Question: I am having a problem with this project of mine implemented using JavaCV. I want to find at least, the top-most, bottom-most, left-most and right-most points in a binary image:

Points I mean here are (x,y) coordinates. I have tried implementing HoughLines (it only detects lines but not the curves) and cvFindContours but I just can't extract the coordinates properly. I'm still a novice, if only I know what is the value of the white lines as well as the background, then maybe I could just loop around the image.
Is there an easier way out? Thank you very much for any help.
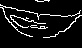
Answer: You can use a loop here to find the most left, right, top and bottom points. However, you need to think on how to make a smart loop. You could just loop through all pixels, but you could also use a smarter approach. For instance, the left most point is probably somewhere on the left. So if you use a scanline which goes from left to right you might be more likely to find this pixel than if you would just scan top->bottom. This being said, it is quite easy to get the values from an image.
Let's say we have an image 'binaryImg' with channels. In case of a gray scale image should be 1, but in case of a color image should be 3. Let's say we have the indices '0 <= y < height', '0 <= x < width' and '0 <= k < n'. We can the value of a pixel(x, y) as follows:
'''
((uchar *)(binaryImg->imageData + y*binaryImg->widthStep))[x*binaryImg->nChannels + k]
'''
Since a gray image has only a single channel, we can check if a pixel is white using:
'''
((uchar *)(binaryImg->imageData + y*binaryImg->widthStep))[x] == 255
'''
In terms of speed, this solution will give a worst case time of O(n), but in practice you will not have to look through all pixels.